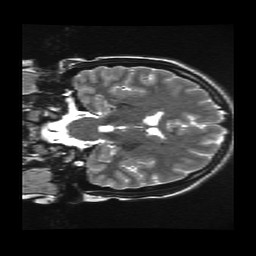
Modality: T2w
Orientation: coronal
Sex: female
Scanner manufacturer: ge
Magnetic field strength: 3 T
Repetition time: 5 s
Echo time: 0.1017 s